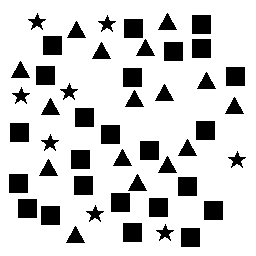
Squares: 24
Triangles: 16
Stars: 8
Total shapes: 48